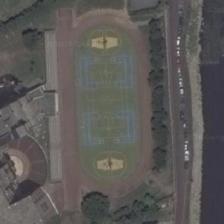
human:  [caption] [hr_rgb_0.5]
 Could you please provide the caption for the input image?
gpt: a playground next to a large building is next to a road .

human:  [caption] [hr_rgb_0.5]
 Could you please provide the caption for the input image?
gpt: a large playground and straight road with white and black paint .

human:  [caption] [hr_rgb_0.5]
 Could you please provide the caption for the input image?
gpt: the playground set down in the tranquil area near the river .

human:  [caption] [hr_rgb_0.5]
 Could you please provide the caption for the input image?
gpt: a road with a playground next to it is near to a river .

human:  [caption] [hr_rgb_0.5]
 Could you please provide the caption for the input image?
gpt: a row of green trees is between a road with many cars running on it and a large playground .